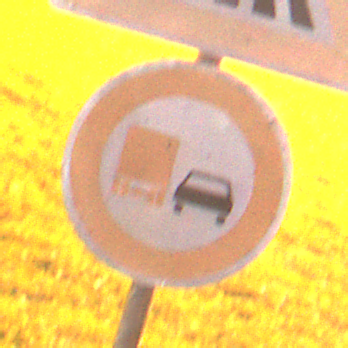
Verkehrszeichen: UeberholverbotKraftfahrzeuge
Zusatzzeichen oben: FussgaengerueberwegRechts
Umgebung: Outdoor, Suburban
Tageszeit: Night
Wetter: PartlyCloudy
Licht: Artificial
Jahreszeit: NotSpecified
Kontrast: HighContrast